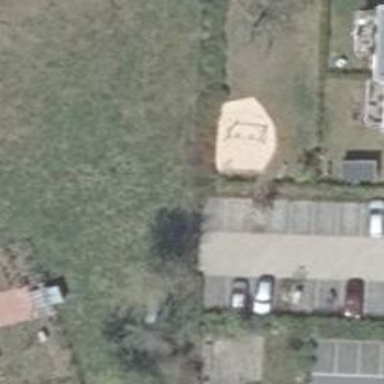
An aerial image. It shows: Playground with swings.